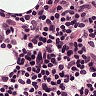
Metastatic tissue present: no